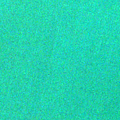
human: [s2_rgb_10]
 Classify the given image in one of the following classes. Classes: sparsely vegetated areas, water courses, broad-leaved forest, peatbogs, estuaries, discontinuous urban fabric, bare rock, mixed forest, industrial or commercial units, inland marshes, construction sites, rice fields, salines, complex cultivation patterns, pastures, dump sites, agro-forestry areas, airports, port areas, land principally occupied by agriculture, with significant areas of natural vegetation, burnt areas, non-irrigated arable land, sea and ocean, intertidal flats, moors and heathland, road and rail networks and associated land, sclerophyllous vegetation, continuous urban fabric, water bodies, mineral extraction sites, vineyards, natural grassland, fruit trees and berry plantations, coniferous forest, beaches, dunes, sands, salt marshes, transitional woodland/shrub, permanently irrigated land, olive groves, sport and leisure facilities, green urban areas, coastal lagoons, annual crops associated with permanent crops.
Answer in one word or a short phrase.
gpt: sea and ocean